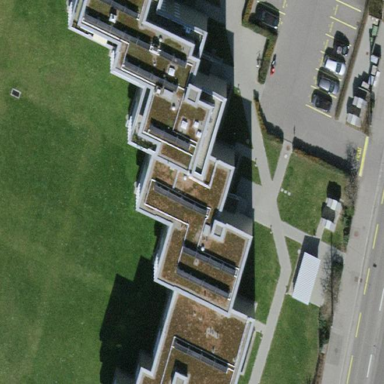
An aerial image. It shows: Flat-roofed apartment building.